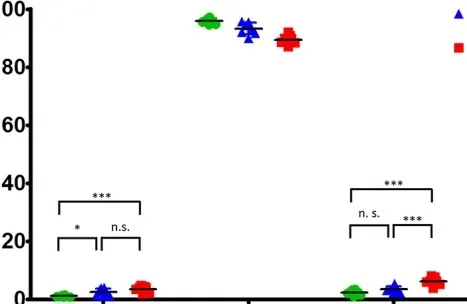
Cell death. Of HEK293T cells transfected with wt SAMD9-GFP, mutant SAMD9-GFP or empty GFP-positive control expression vector. Representative data are shown with results depicted as a fraction of GFP+ cells. Statistical significance: (*P <= 0.05; **P <= 0.001; ***P <= 0.0001).
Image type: pathology (immunostaining)